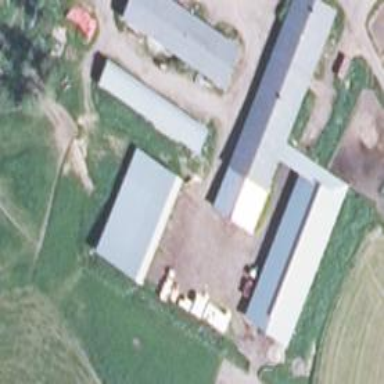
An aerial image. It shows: Farm auxiliary building.